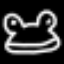
Label: frog